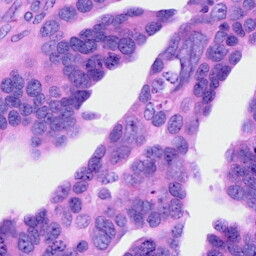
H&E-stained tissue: Ovarian